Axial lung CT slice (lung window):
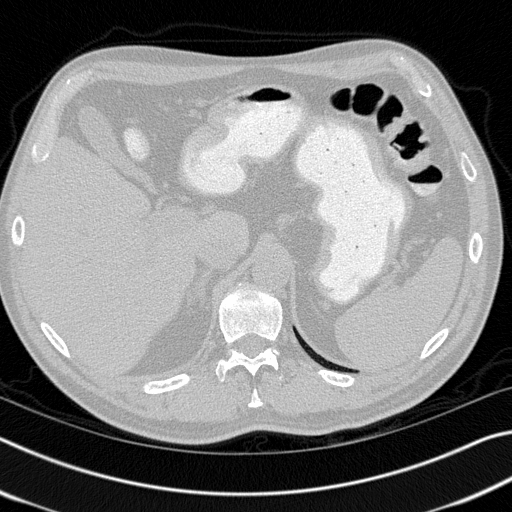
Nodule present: no